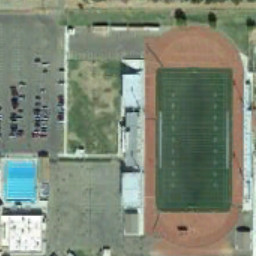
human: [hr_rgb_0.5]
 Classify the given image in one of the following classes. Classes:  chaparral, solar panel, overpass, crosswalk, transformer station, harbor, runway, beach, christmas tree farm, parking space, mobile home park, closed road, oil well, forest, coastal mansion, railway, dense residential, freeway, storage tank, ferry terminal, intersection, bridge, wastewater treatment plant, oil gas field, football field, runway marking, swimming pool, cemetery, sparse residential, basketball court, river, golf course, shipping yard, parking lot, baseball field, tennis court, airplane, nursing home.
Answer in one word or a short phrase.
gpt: football field